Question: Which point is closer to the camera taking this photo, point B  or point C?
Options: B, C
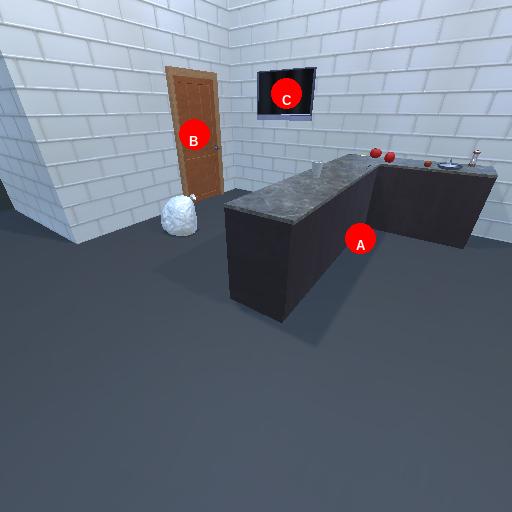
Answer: B